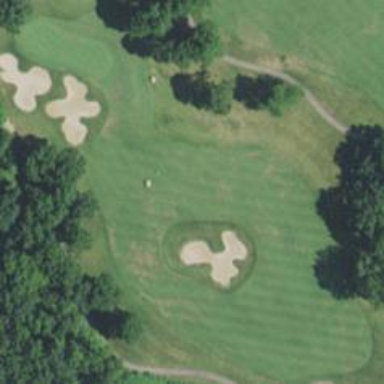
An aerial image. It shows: Golf fairway surrounded by grass.